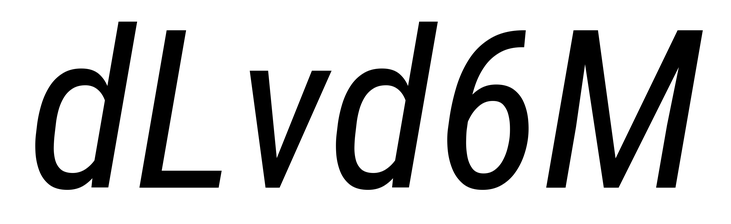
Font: Roboto-Italic_Condensed_Italic